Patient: sex M, age 57
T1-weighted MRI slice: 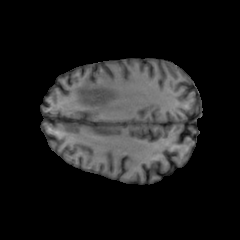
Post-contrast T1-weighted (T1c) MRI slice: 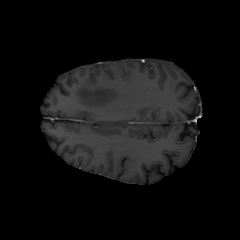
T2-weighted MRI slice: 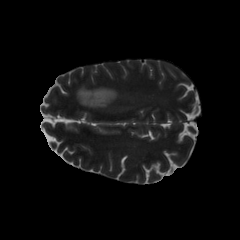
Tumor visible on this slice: yes
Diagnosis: Glioblastoma, IDH-wildtype
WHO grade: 4